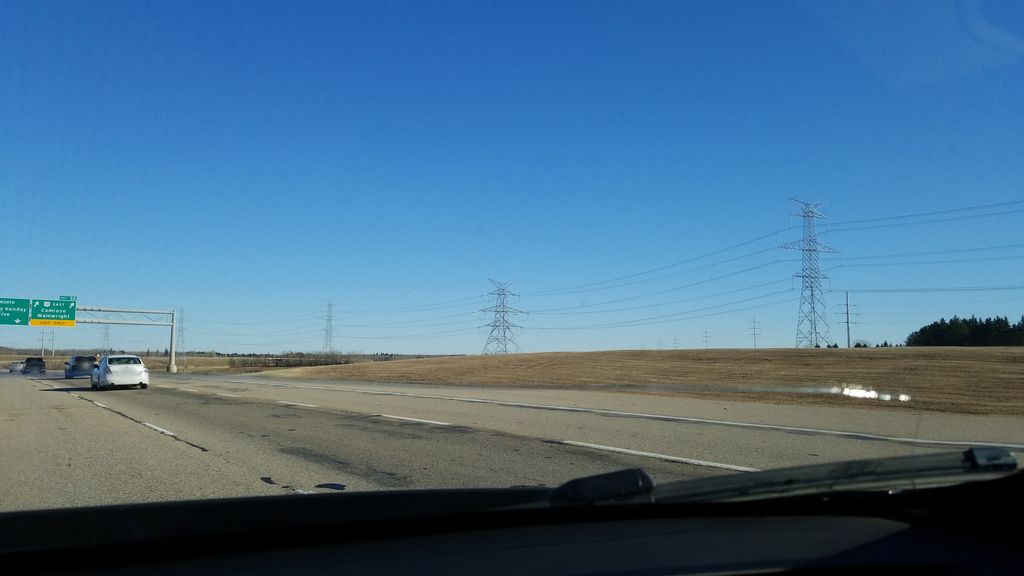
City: edmonton